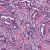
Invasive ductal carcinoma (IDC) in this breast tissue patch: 1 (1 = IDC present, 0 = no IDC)